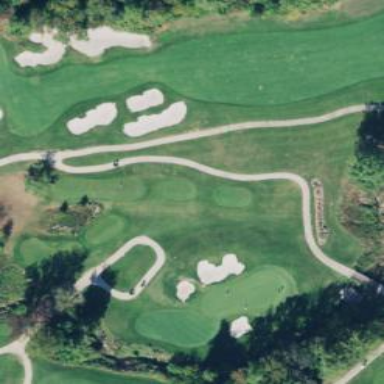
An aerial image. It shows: Service road designated as golf cart path.